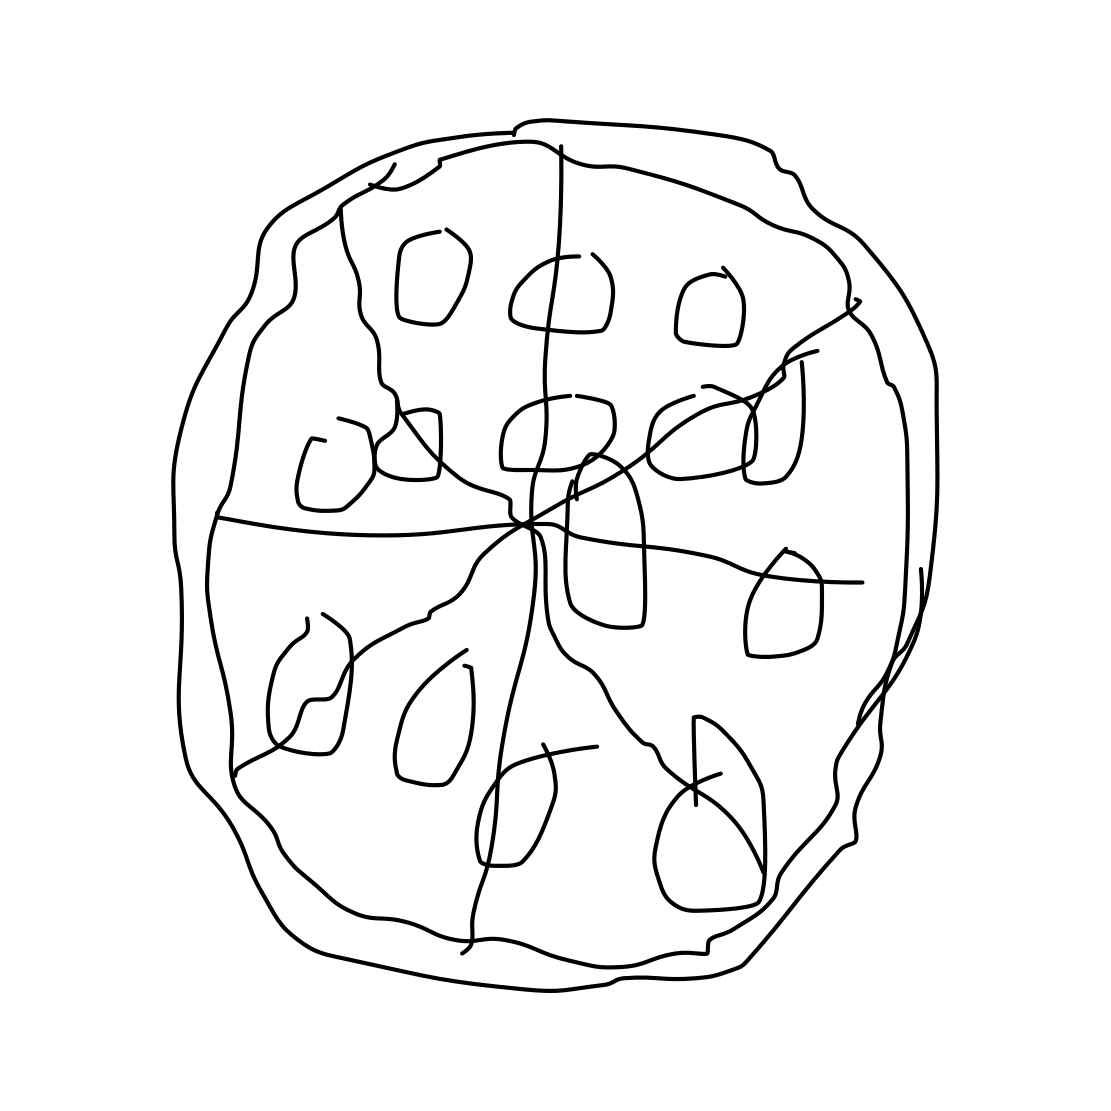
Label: pizza